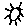
Label: sun